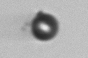
Label: bead